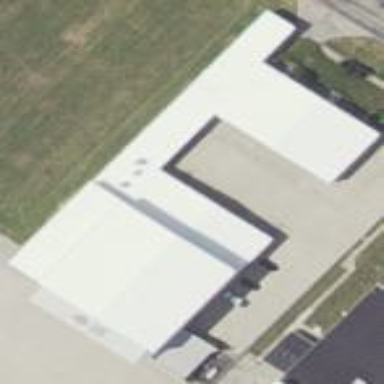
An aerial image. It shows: Hangar at the airport.